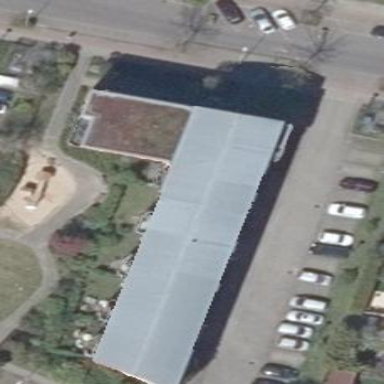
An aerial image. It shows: Terrace building.